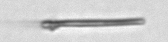
Label: fiber